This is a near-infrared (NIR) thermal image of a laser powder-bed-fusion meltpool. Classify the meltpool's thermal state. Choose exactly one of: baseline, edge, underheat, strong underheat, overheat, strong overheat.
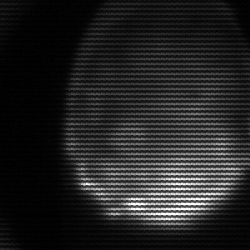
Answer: edge